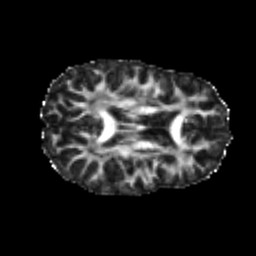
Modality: FA
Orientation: axial
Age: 21
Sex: female
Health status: healthy
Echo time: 0.074 s